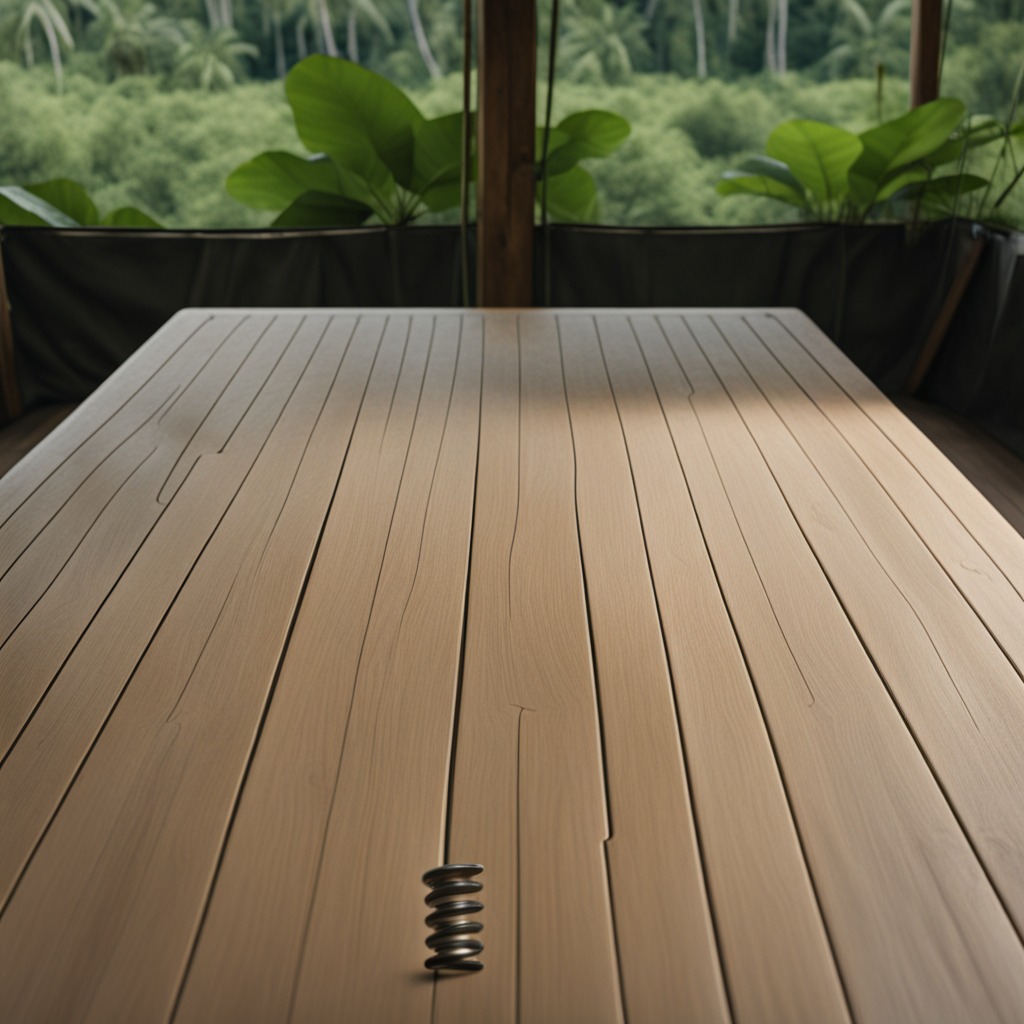
A coiled metal spring is lying on a wooden table inside a jungle field workshop tent.